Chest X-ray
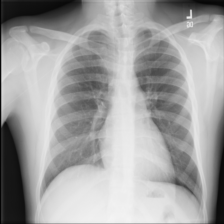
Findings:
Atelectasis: negative
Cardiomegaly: negative
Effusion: negative
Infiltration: positive
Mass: negative
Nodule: negative
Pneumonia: negative
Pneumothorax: negative
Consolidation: negative
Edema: negative
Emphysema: negative
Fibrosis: negative
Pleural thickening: negative
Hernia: negative